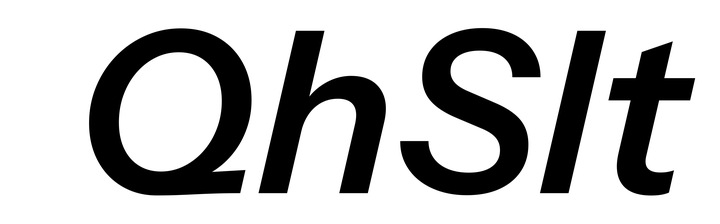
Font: InstrumentSans-Italic_SemiBold_Italic